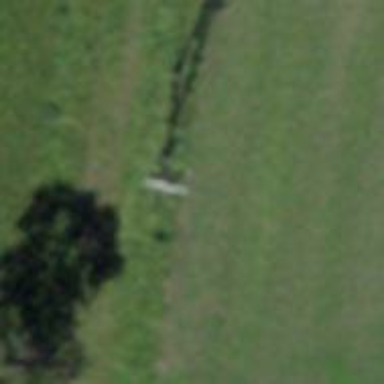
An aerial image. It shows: Power pole.